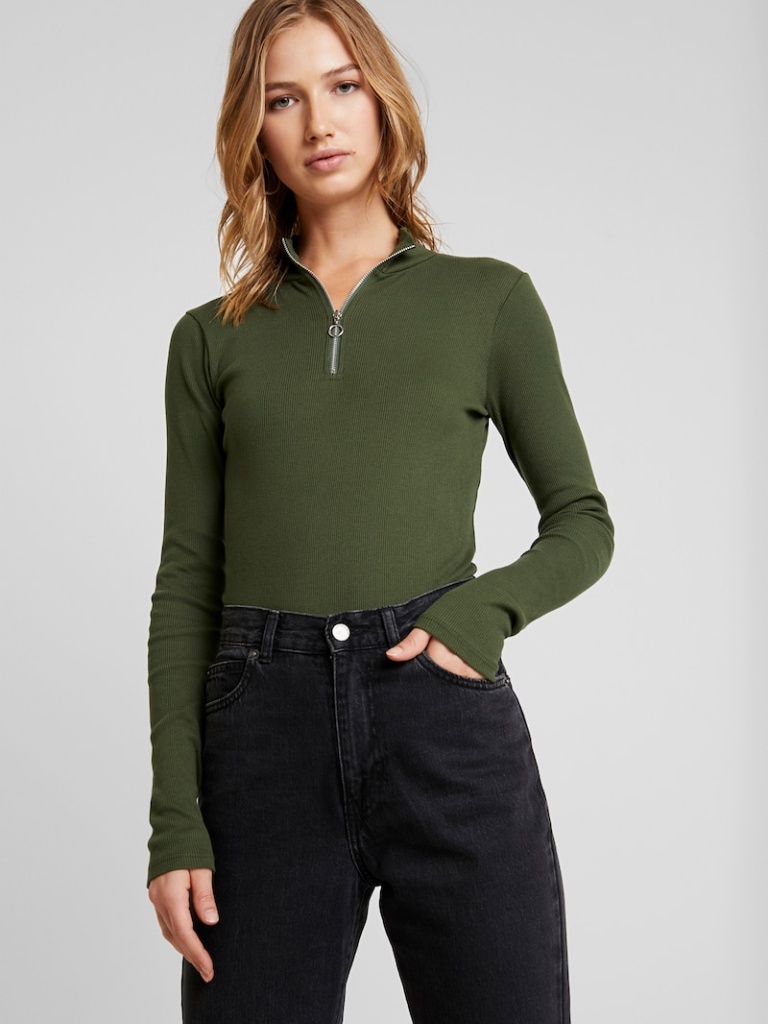
knit tight a long-sleeved with the sleeves down hip length Fully Tucked in high bodysuit